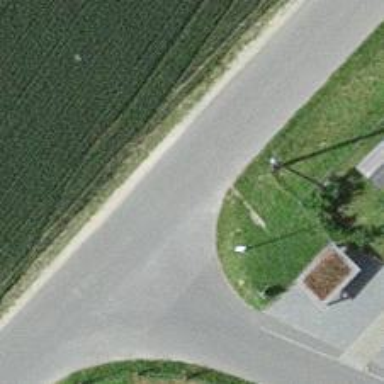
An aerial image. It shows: Bus stop with designated public transport stop position.